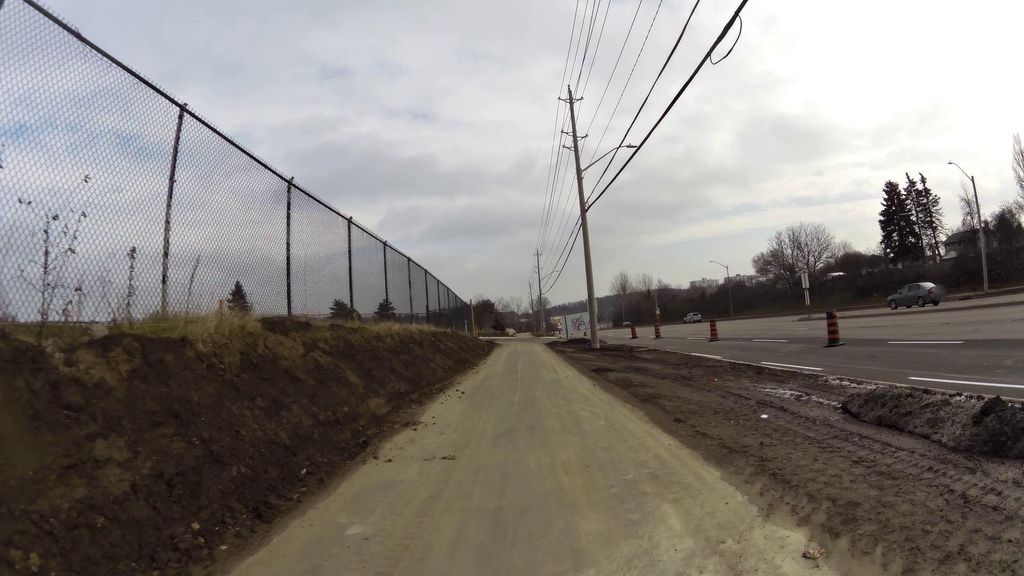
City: kitchener-waterloo